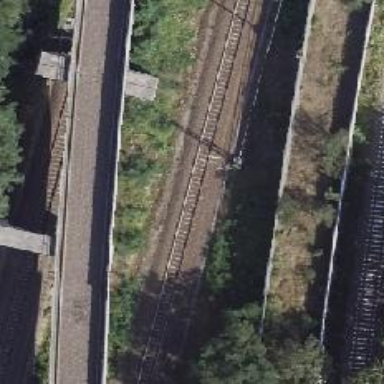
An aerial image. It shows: Milestone along the railway track with catenary mast.